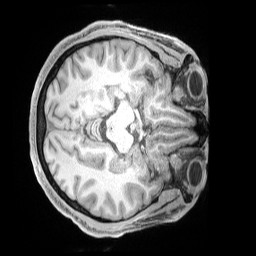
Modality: T1w
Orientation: axial
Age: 34
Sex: male
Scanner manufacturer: siemens
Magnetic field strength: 3 T
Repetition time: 2 s
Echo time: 0.00211 s